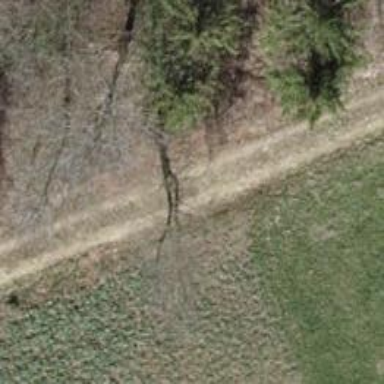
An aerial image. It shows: Grassy track with grade5 tracktype.